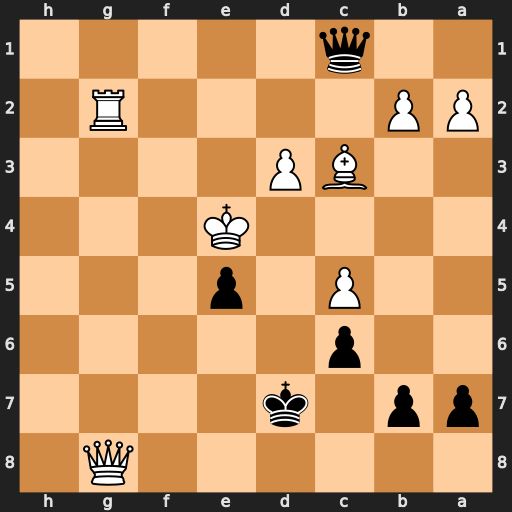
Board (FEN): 6Q1/pp1k4/2p5/2P1p3/4K3/2BP4/PP4R1/2q5
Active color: b
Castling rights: -
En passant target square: -
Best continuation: Qf4#